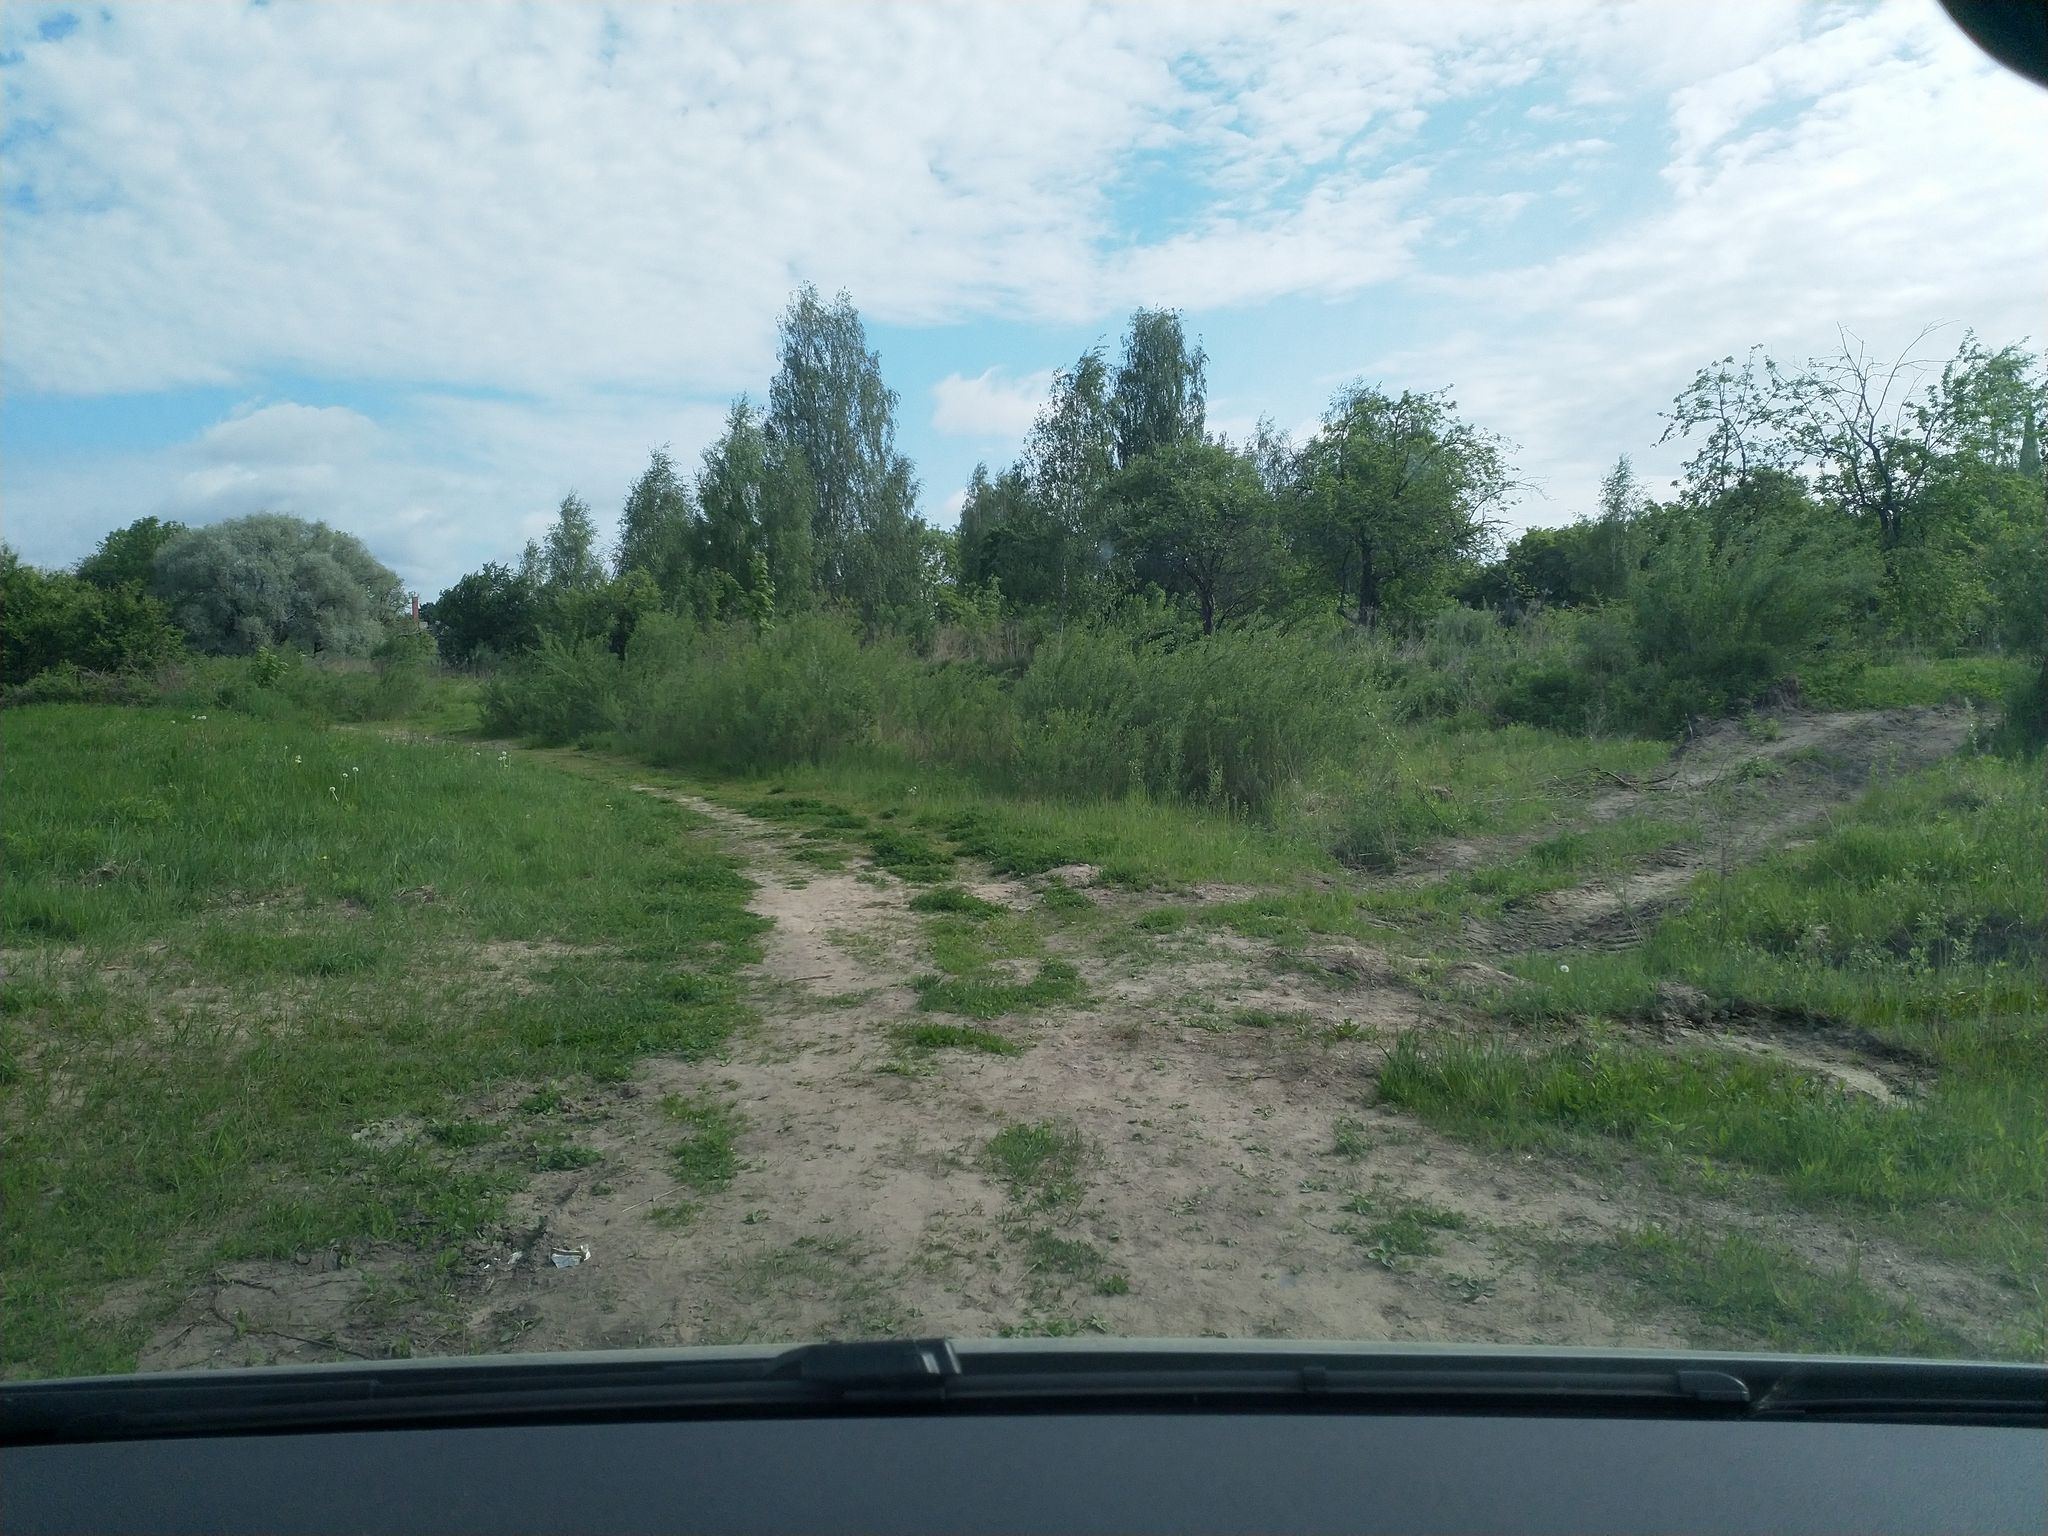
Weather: cloudy
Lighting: day
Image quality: slightly poor
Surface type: driving surface
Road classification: track, service
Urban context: rural cluster
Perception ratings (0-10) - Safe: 4.01, Lively: 1.11, Beautiful: 6.51, Boring: 9.46, Depressing: 1.95, Wealthy: 1.45